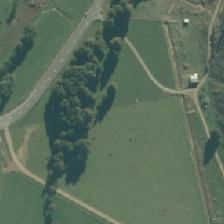
Land cover: high_producing_grassland